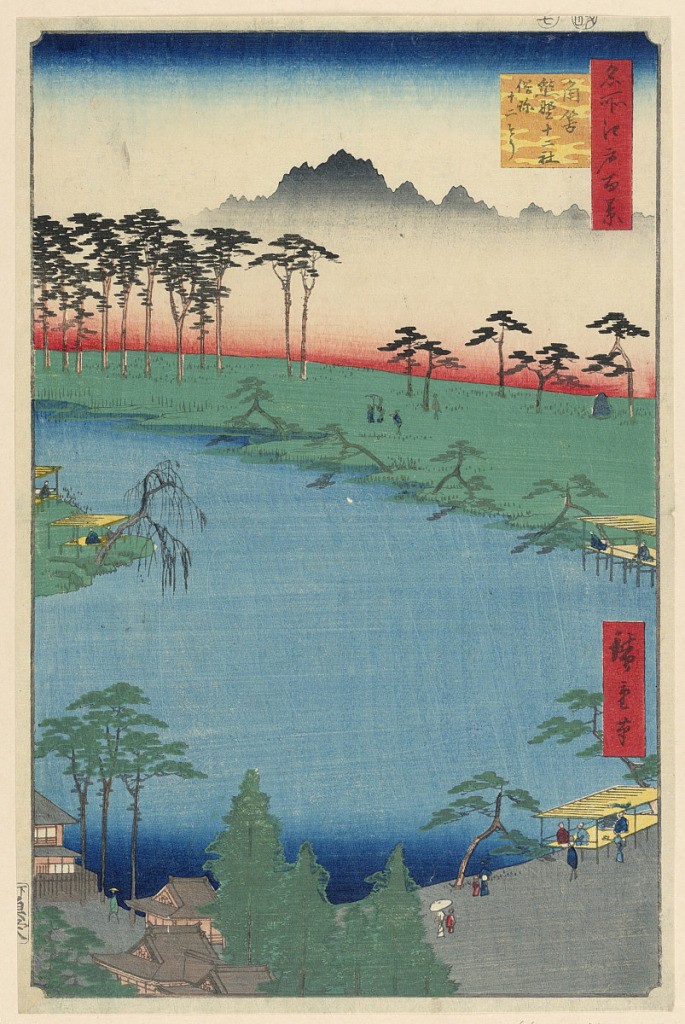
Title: Kumano Junisha Shrine at Tsunohazu from One Hundred Famous Views of Edo
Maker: Ando Hiroshige, Japanese, 1797–1858
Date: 1797-1858
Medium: Woodblock print in colored ink on paper
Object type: Print
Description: Circumventing the body of water are pairs of people meandering through nature. All along the edge are simple structures, constructed of natural materials to provide shelter from the sweltering sun. Protruding from the background are silhouettes of mountain peaks from the rising red fog.